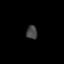
Tissue: lung
Cell type: T cells
Senescence score: 0.1534
Nuclear area (px): 145
Mean DAPI intensity: 68.469